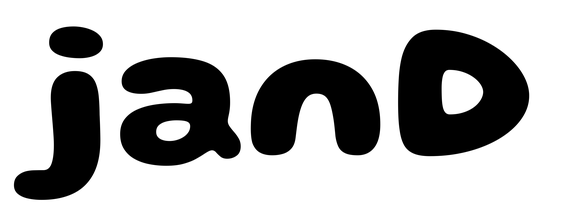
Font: Gluten_Bold